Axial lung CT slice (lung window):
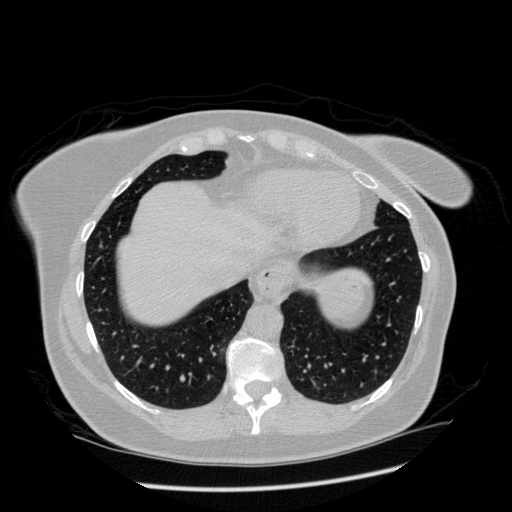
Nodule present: no